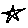
Label: star